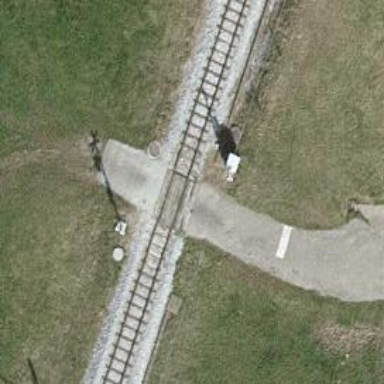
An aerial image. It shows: Level crossing along the railway.